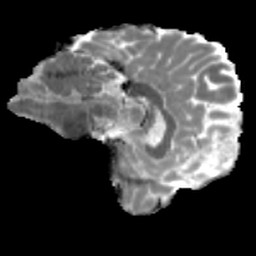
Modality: MD
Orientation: sagittal
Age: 26
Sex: male
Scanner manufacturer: siemens
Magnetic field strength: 3 T
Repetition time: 3.5 s
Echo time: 0.086 s